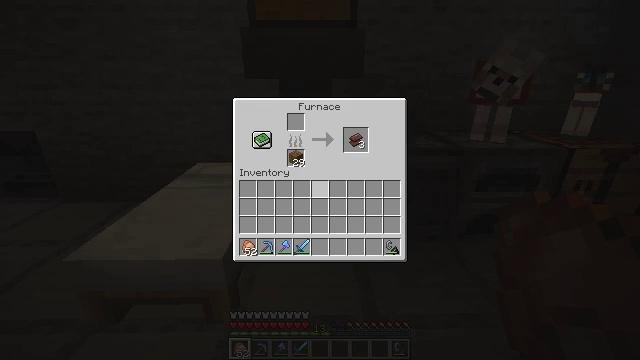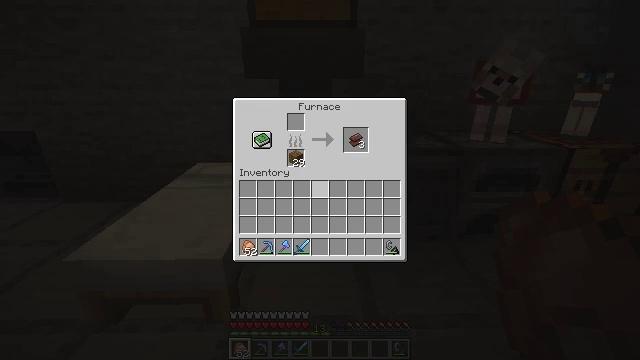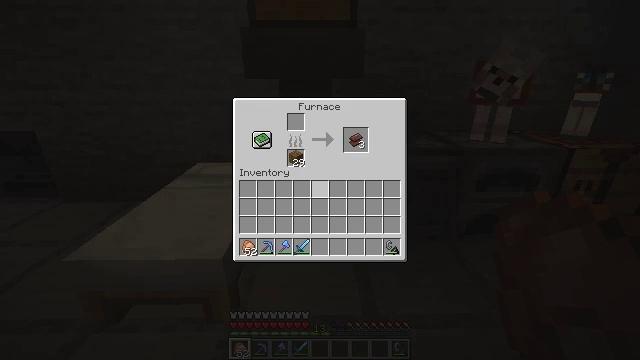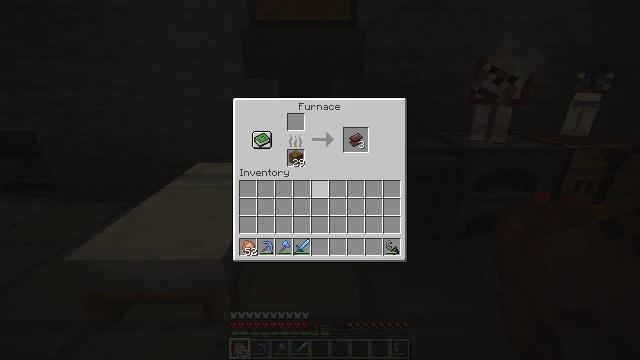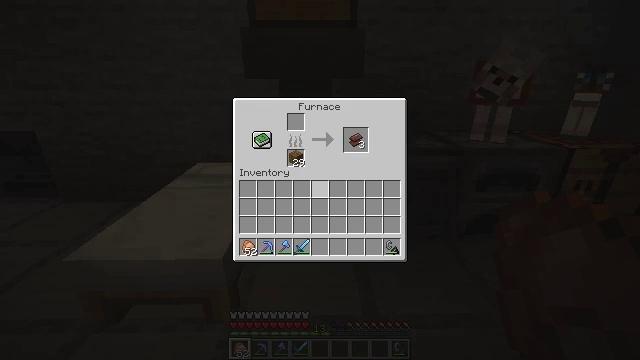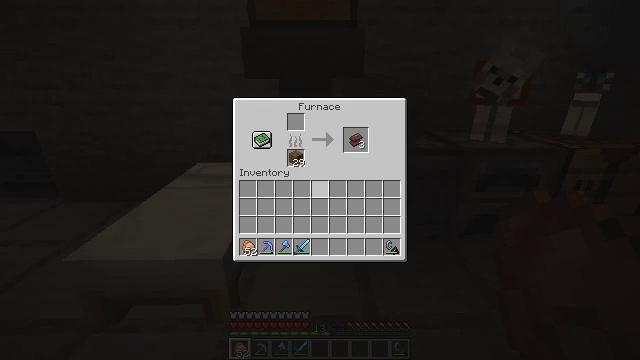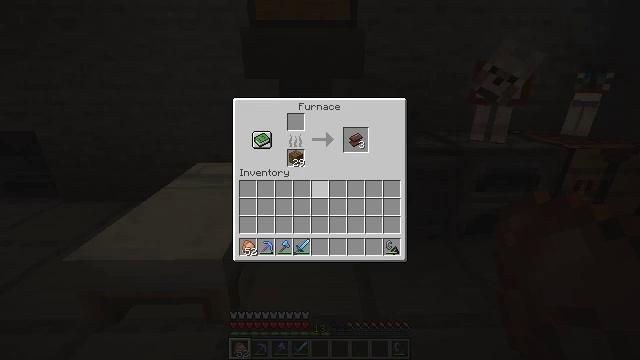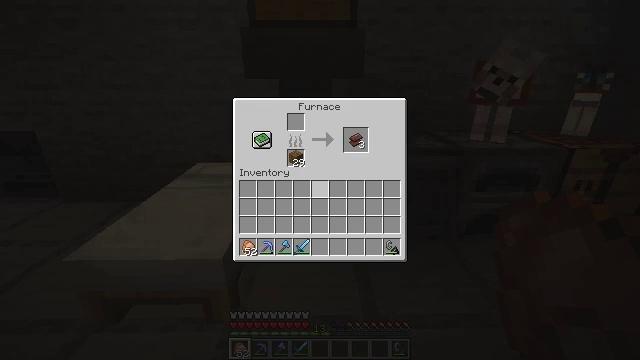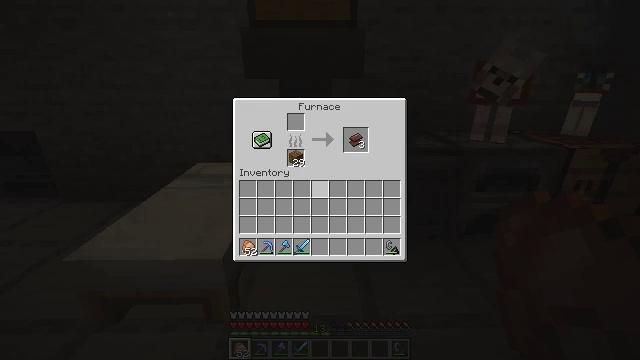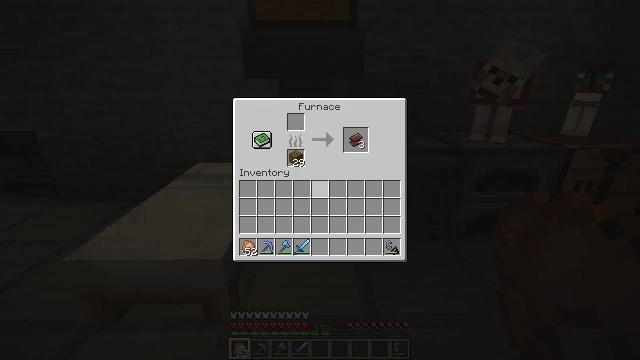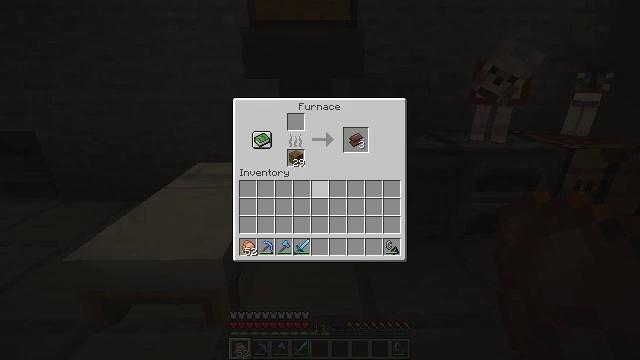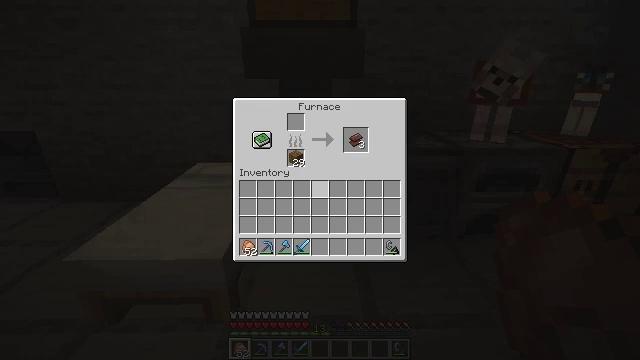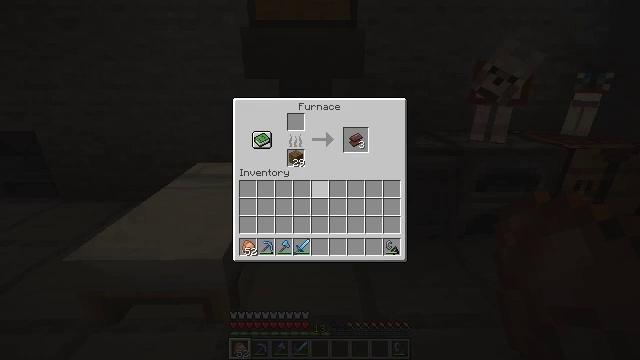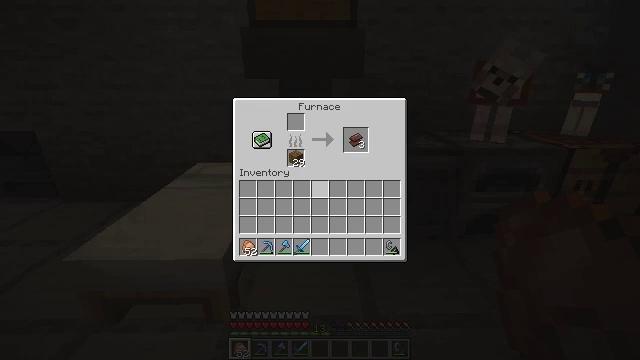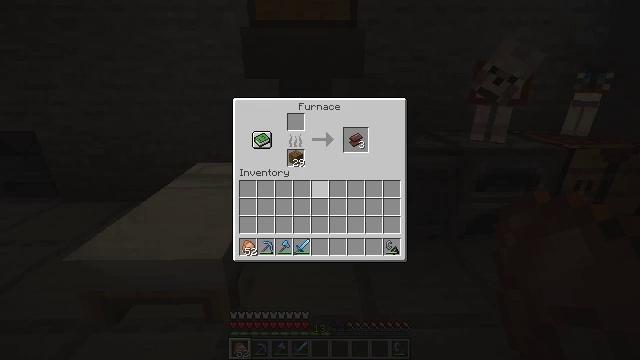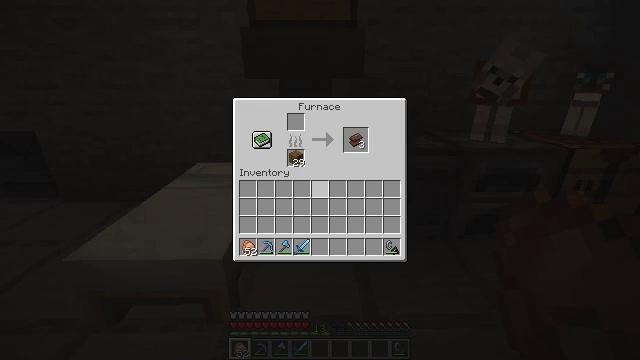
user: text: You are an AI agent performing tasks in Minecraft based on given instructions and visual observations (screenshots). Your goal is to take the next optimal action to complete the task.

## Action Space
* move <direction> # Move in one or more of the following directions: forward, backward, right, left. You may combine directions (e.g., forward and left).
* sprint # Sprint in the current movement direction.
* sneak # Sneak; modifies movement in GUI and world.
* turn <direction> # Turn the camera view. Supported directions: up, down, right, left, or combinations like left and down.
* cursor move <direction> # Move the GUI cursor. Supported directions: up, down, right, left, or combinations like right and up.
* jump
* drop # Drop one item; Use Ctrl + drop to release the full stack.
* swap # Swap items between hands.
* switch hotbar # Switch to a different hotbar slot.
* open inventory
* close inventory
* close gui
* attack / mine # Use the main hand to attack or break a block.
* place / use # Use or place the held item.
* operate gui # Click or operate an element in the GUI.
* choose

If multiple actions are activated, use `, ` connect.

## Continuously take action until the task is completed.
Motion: motion action
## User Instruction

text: Use ancient debris in the furnace to create netherite scrap.
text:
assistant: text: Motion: no_op
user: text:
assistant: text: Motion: no_op
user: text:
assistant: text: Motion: no_op
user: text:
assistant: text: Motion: no_op
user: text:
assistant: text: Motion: no_op
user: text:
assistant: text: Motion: no_op
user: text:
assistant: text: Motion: no_op
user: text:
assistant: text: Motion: no_op
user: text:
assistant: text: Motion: no_op
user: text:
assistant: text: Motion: no_op
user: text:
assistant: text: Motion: no_op
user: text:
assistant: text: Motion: no_op
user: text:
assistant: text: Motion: no_op
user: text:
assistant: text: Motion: no_op
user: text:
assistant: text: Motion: no_op
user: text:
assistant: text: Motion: no_op
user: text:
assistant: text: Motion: no_op
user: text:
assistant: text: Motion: no_op
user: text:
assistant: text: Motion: no_op
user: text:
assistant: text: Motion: no_op
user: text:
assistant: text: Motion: no_op
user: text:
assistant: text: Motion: no_op
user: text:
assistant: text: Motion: no_op
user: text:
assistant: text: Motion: no_op
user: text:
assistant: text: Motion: no_op
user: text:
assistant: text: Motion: no_op
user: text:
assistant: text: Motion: no_op
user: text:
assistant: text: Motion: no_op
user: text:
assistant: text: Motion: no_op
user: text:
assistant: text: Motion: no_op